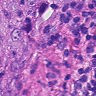
Metastatic tissue present: yes